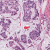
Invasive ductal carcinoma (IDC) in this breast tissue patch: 1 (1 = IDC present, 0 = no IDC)